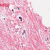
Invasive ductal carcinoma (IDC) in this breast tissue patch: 1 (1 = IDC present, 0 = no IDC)